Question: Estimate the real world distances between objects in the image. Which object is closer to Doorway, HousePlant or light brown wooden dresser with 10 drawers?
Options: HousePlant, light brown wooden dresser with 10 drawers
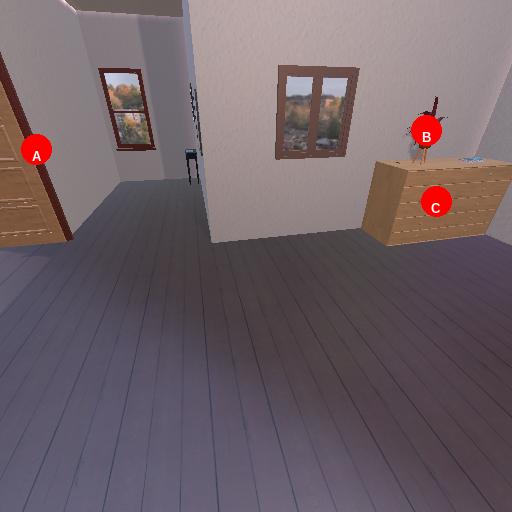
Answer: HousePlant